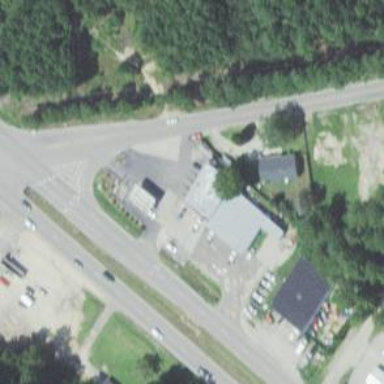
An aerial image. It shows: Convenience shop.